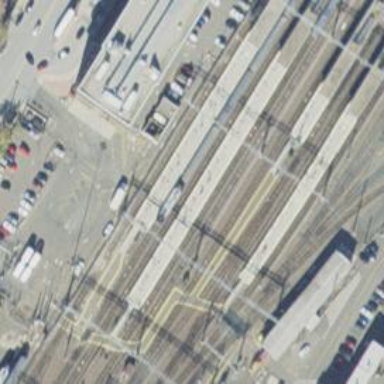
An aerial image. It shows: Rail siding with electrified contact lines for trains.